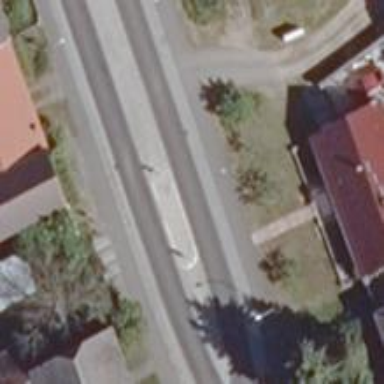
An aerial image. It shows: Public transport stop position.